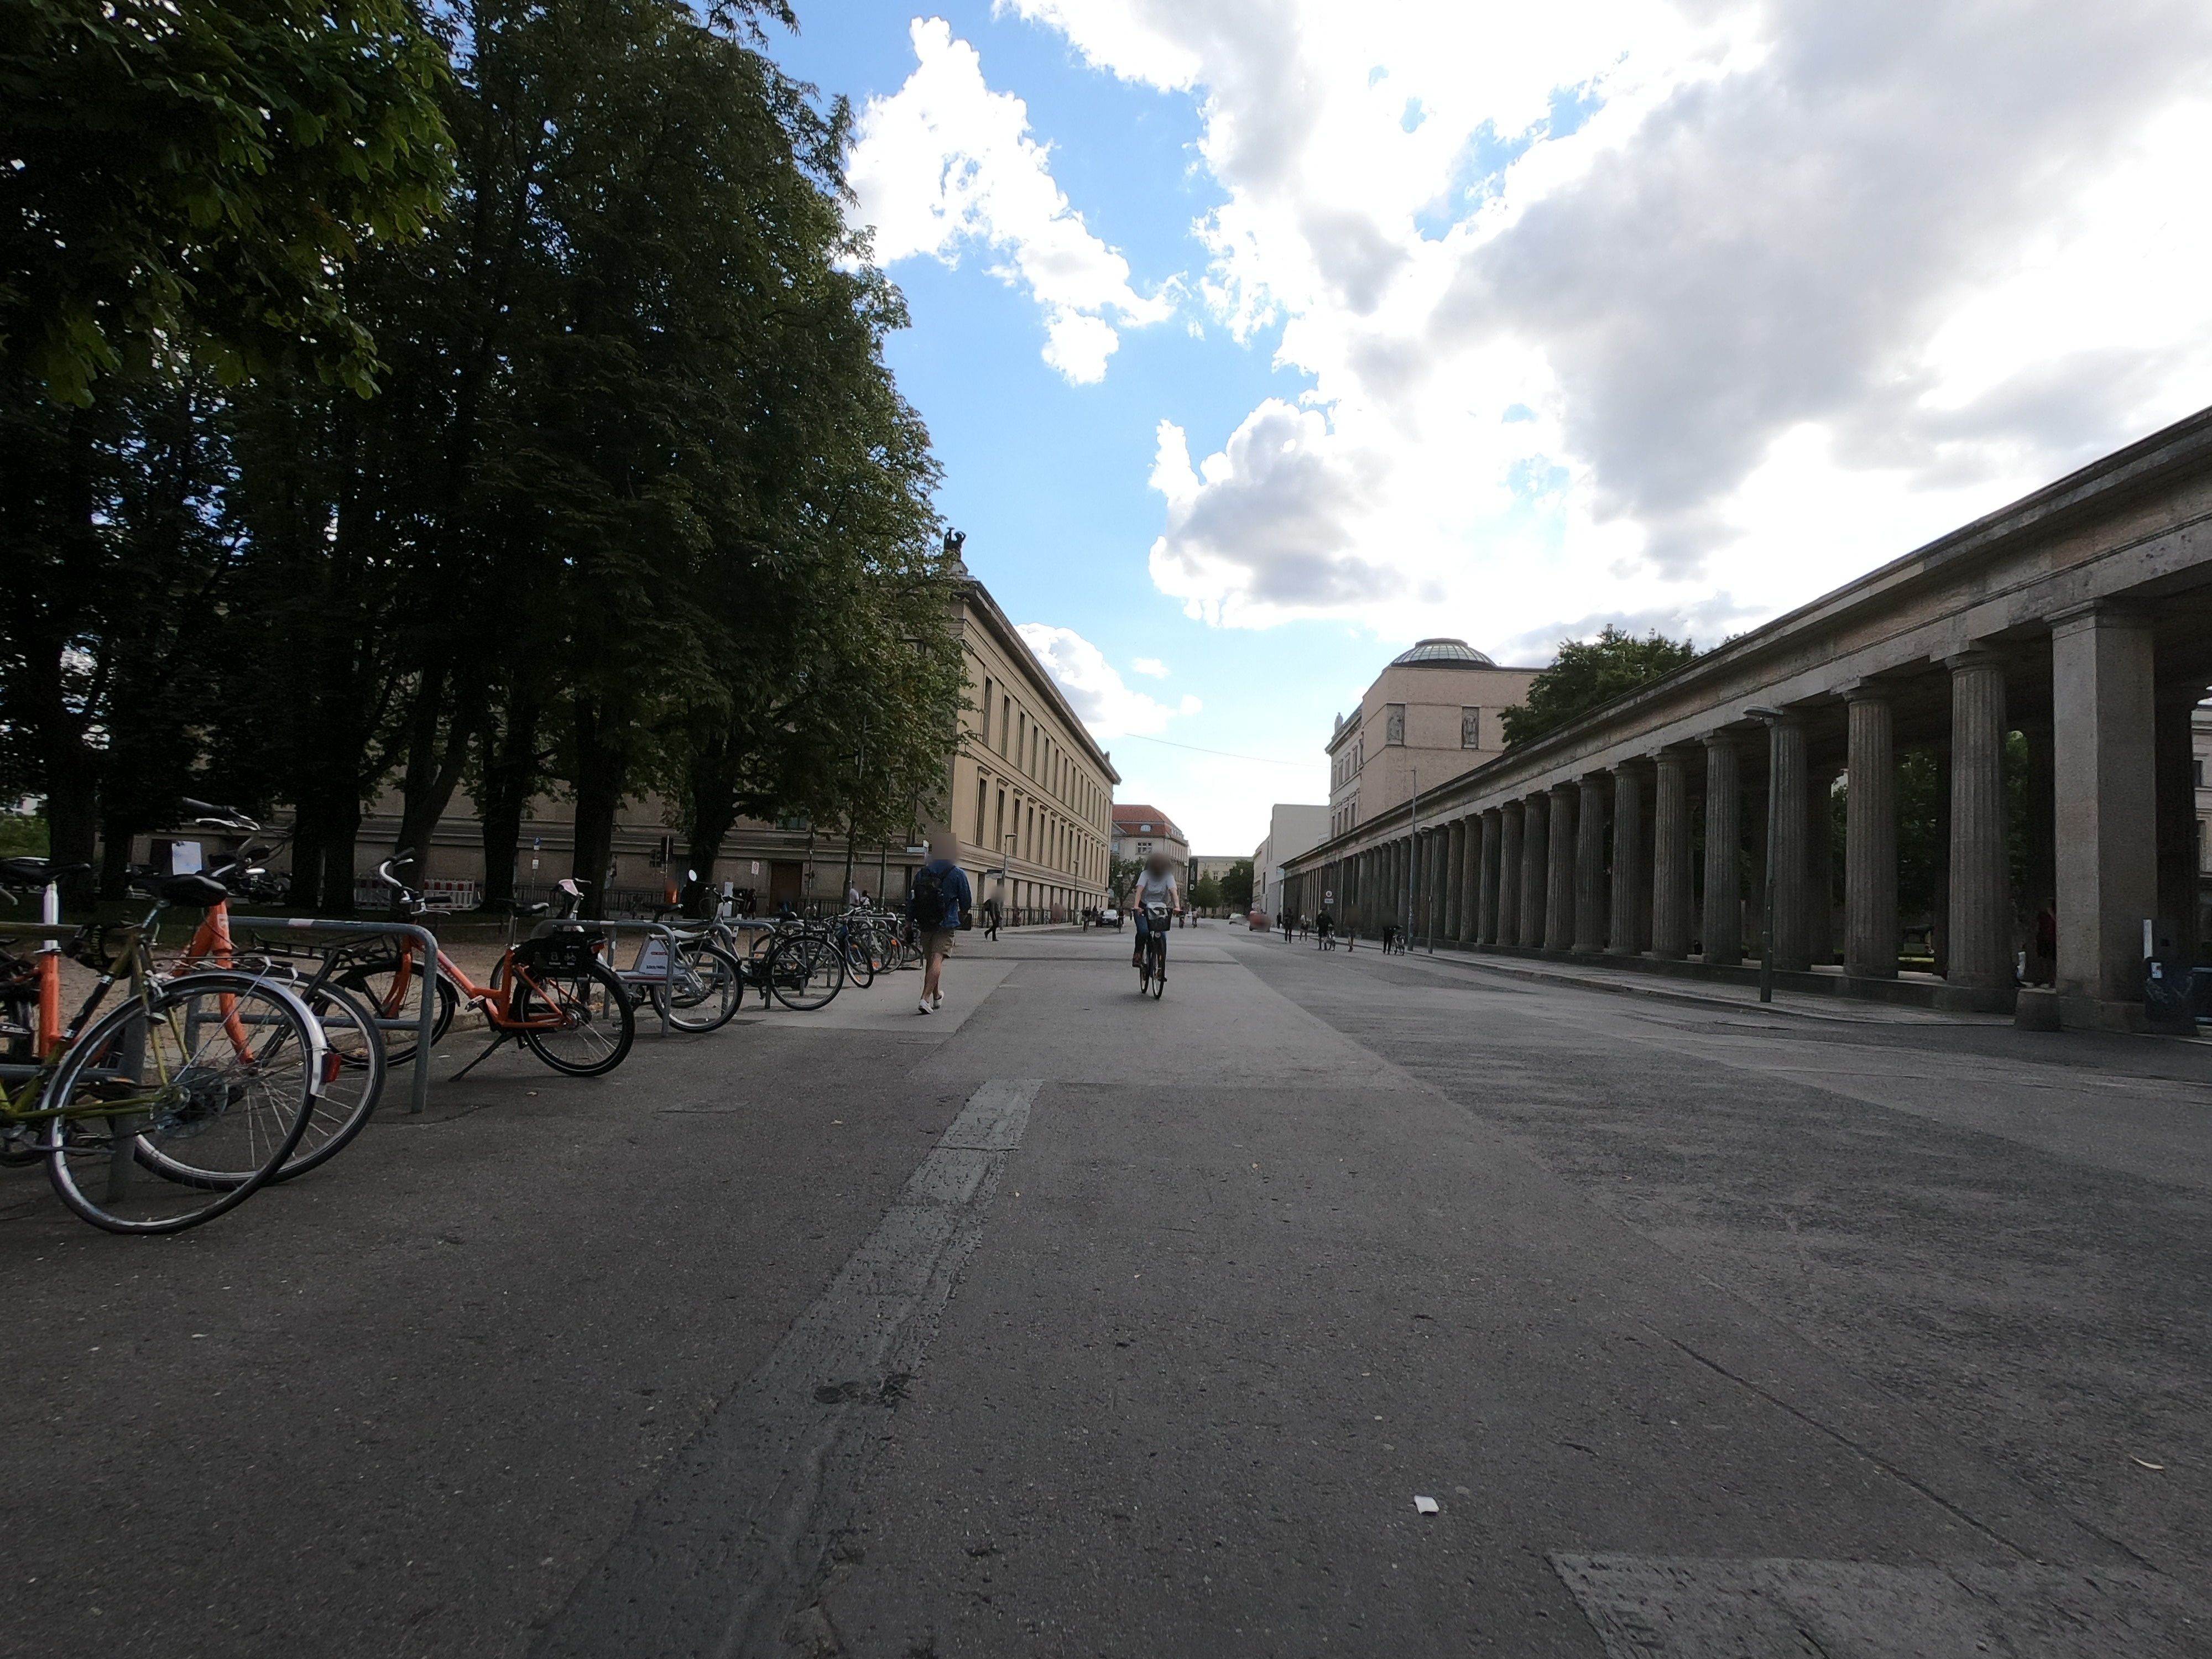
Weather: cloudy
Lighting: day
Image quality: good
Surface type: cycling surface
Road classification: footway, living_street
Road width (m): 13.0
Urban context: urban centre
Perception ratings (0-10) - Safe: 4.33, Lively: 8.32, Beautiful: 6.51, Boring: 5.68, Depressing: 1.52, Wealthy: 8.53